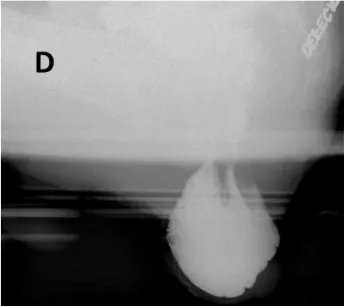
Preoperative defecography. D. Full thickness rectal prolapse with enterocele.
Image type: radiology (x_ray)